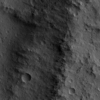
Label: not_dusty